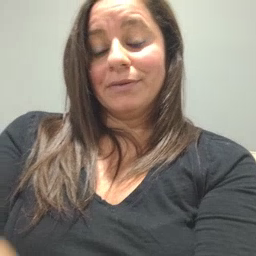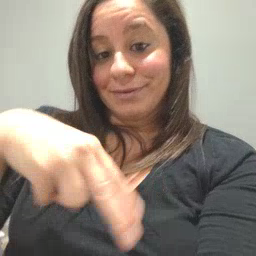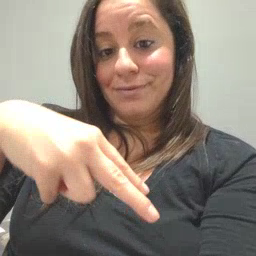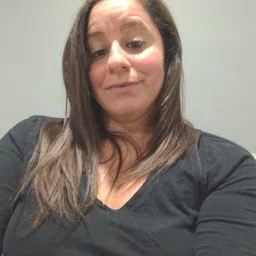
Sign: dance